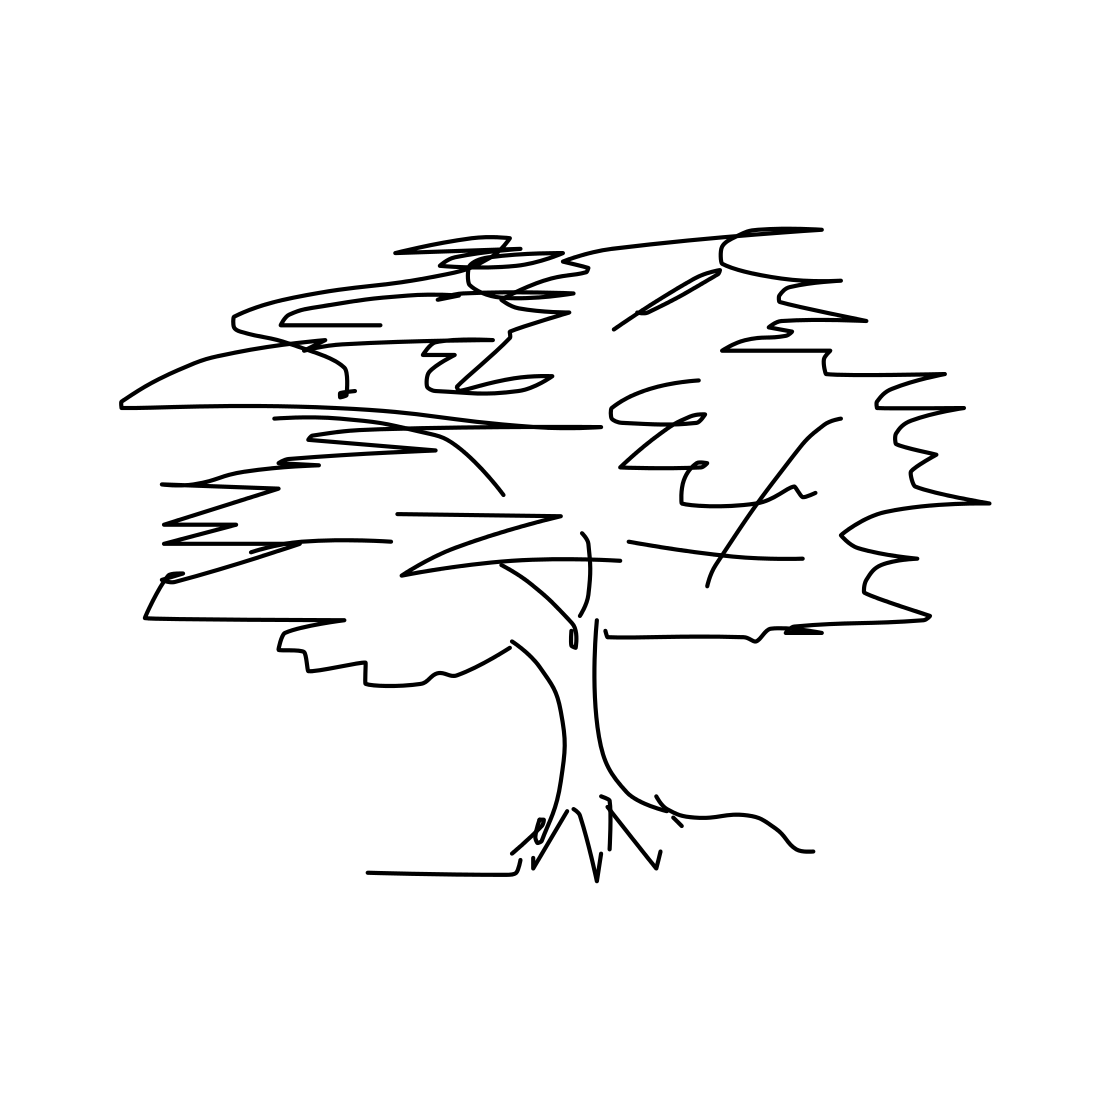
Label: tree